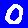
Digit: 0